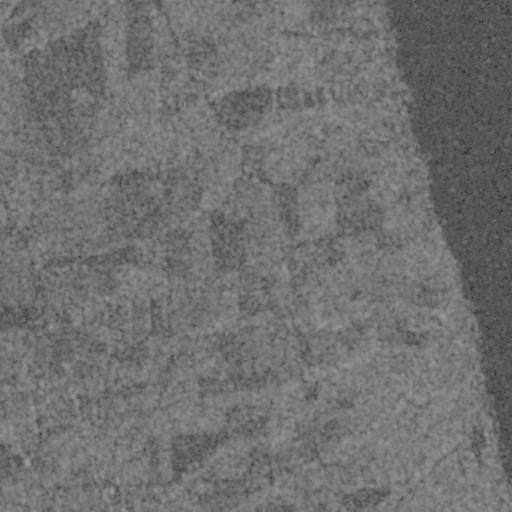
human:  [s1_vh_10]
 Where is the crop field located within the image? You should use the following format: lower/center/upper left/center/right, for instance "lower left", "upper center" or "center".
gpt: The crop field is located in the upper left of the image.
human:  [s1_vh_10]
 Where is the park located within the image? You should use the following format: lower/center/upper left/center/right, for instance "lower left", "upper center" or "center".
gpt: The park is located in the lower left of the image.
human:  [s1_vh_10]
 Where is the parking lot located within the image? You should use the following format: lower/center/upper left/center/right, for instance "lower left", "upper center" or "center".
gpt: The parking lot is located in the lower left of the image.
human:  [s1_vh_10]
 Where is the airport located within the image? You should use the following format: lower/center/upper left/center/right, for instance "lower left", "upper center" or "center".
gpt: There is no airport in the image.

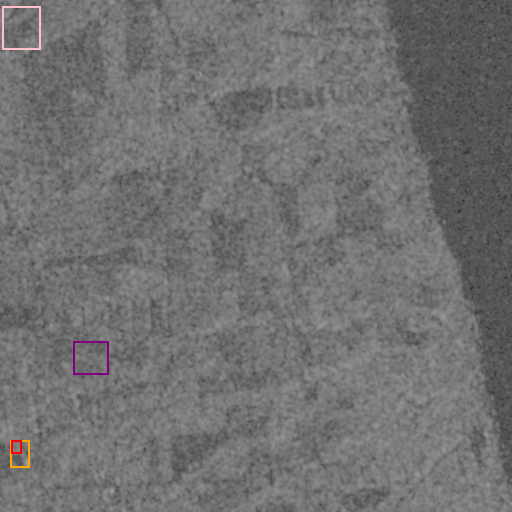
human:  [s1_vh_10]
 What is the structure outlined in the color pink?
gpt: The structure outlined in pink is a crop field.
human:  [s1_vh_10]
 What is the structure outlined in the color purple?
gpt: The structure outlined in purple is a park.
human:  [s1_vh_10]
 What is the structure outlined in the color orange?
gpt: The structure outlined in orange is a building.
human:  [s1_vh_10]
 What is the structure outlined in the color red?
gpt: The structure outlined in red is a building.
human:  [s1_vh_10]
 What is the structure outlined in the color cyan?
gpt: There is no cyan outline.